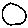
Label: circle